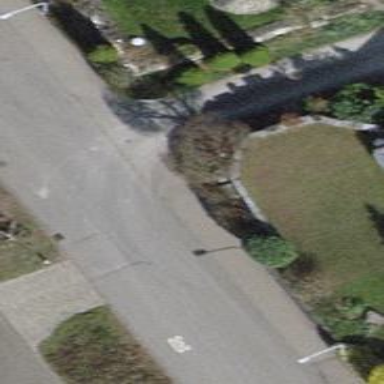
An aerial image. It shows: Kerb serving as barrier.